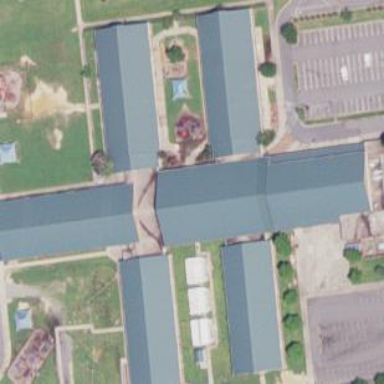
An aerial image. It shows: School building.